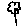
Label: flower